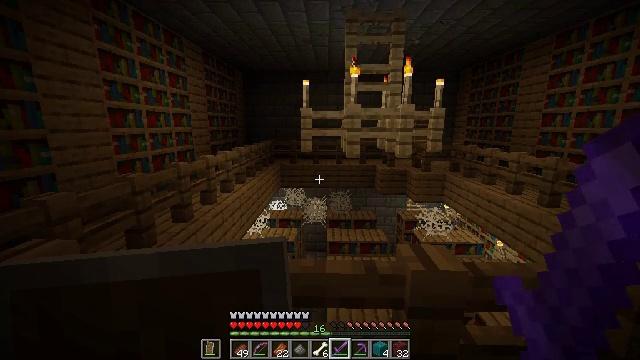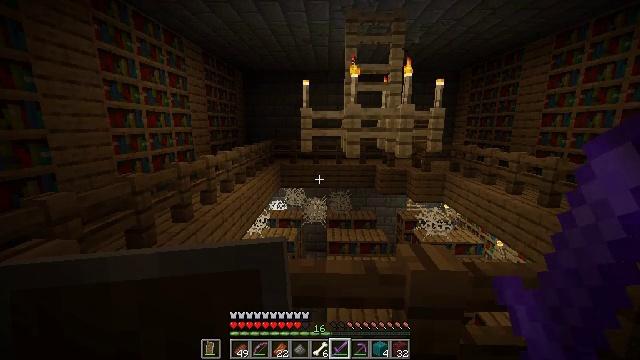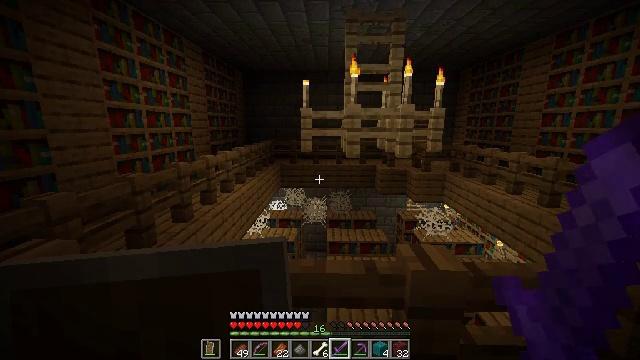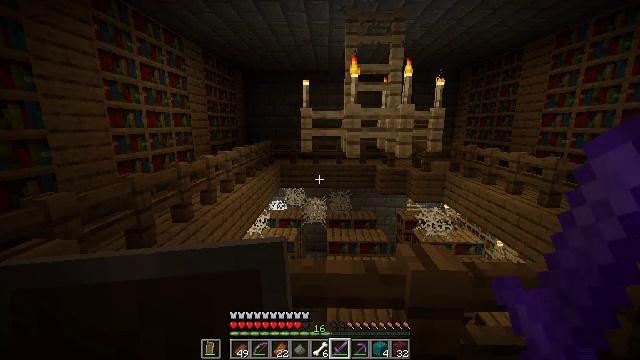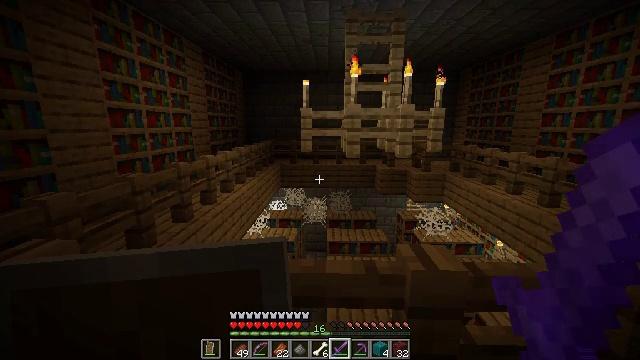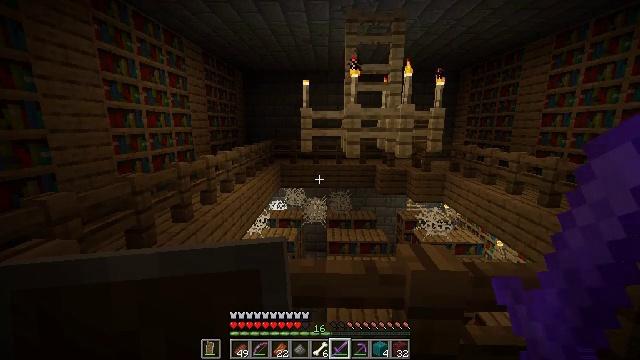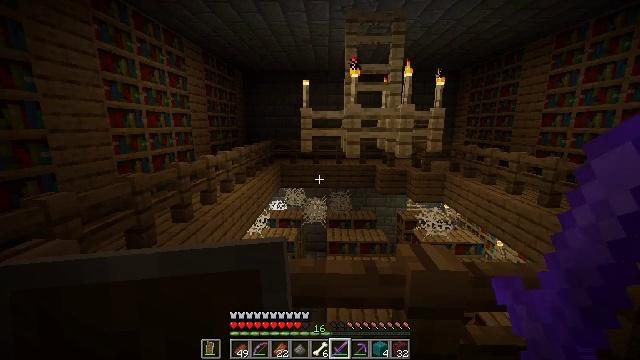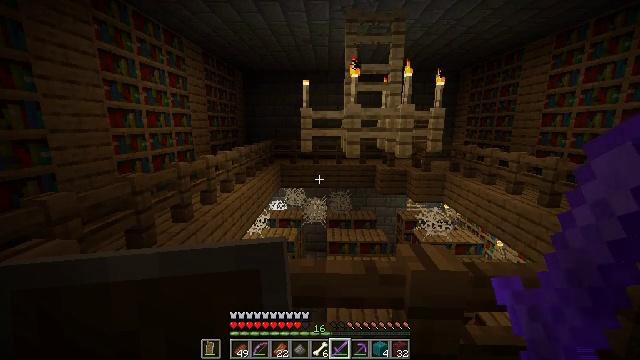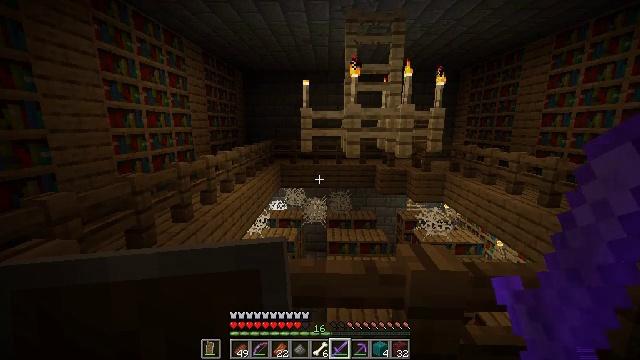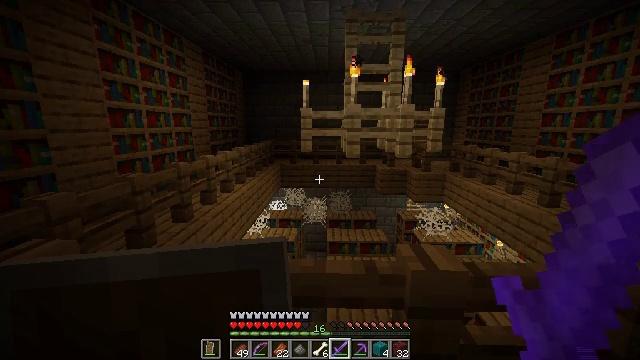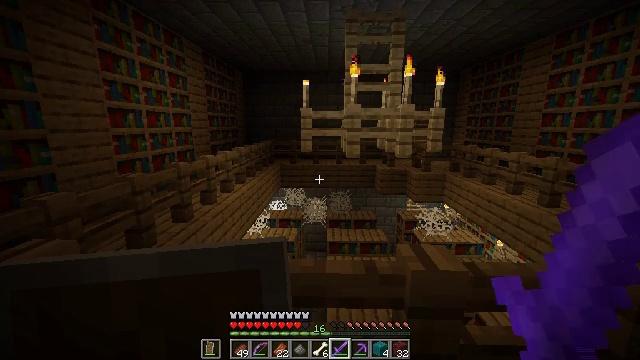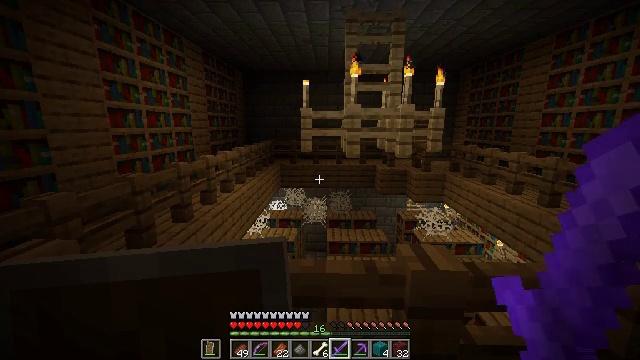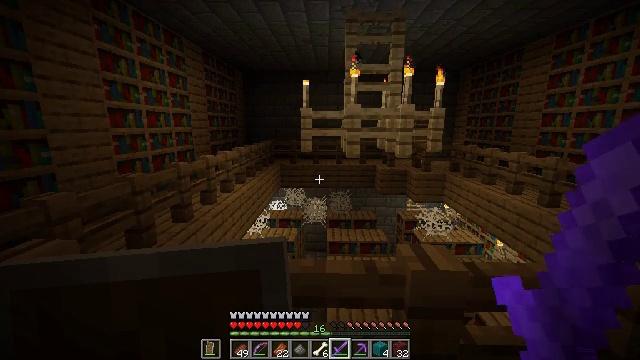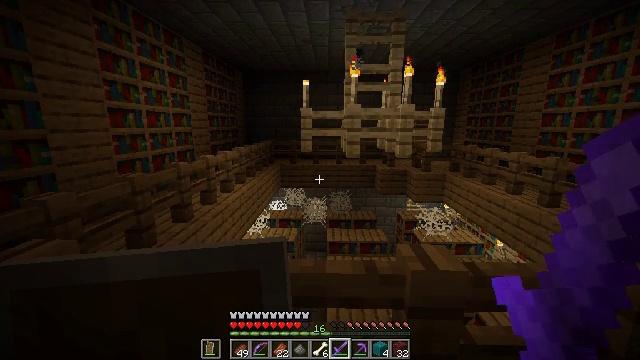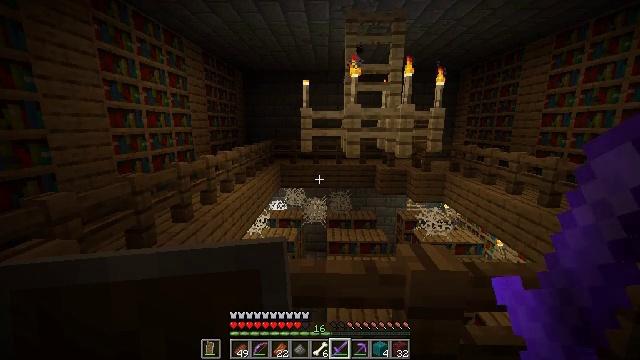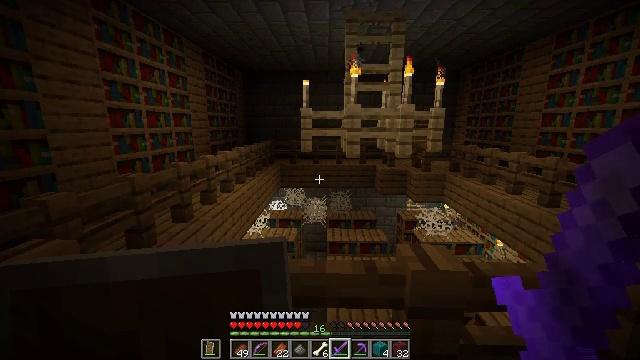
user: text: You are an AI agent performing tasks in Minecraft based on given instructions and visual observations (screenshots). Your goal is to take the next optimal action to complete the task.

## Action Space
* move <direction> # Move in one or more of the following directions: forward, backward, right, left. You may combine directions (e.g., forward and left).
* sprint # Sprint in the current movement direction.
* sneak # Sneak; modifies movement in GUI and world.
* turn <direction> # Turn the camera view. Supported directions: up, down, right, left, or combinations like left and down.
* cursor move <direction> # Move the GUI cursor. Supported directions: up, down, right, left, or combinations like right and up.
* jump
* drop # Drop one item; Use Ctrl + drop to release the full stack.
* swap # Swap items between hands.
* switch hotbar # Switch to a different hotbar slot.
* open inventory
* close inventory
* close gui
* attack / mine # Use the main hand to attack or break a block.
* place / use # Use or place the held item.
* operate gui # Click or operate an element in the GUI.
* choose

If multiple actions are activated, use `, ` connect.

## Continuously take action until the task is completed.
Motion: motion action
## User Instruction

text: Break the cobweb with a sword.
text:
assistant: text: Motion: no_op
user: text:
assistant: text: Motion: no_op
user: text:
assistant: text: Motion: no_op
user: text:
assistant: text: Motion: no_op
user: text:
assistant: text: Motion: no_op
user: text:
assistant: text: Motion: no_op
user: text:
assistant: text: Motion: no_op
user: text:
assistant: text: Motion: no_op
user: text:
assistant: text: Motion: no_op
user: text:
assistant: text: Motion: no_op
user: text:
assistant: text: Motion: no_op
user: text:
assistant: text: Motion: no_op
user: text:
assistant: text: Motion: no_op
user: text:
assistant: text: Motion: no_op
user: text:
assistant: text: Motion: no_op
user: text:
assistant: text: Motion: no_op
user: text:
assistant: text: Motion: no_op
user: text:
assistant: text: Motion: no_op
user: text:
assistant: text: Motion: no_op
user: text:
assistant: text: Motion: no_op
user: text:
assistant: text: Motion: no_op
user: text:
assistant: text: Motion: no_op
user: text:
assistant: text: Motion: no_op
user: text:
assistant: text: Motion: no_op
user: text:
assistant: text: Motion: no_op
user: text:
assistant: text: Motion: no_op
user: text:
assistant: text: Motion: no_op
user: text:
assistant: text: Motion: no_op
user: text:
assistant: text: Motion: no_op
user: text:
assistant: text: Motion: no_op